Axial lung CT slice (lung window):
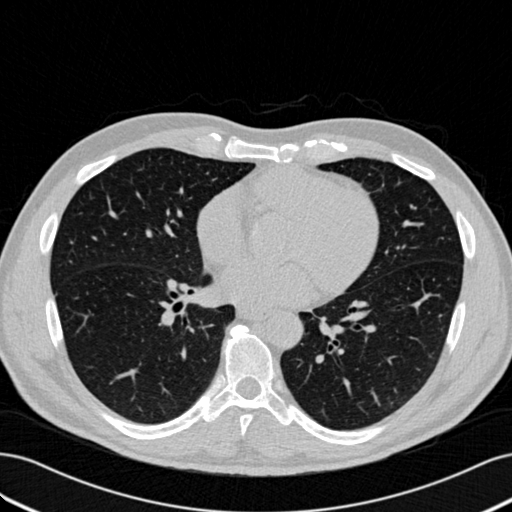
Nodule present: no